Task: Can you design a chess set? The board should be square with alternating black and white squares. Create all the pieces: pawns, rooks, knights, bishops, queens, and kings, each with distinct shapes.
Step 2027:
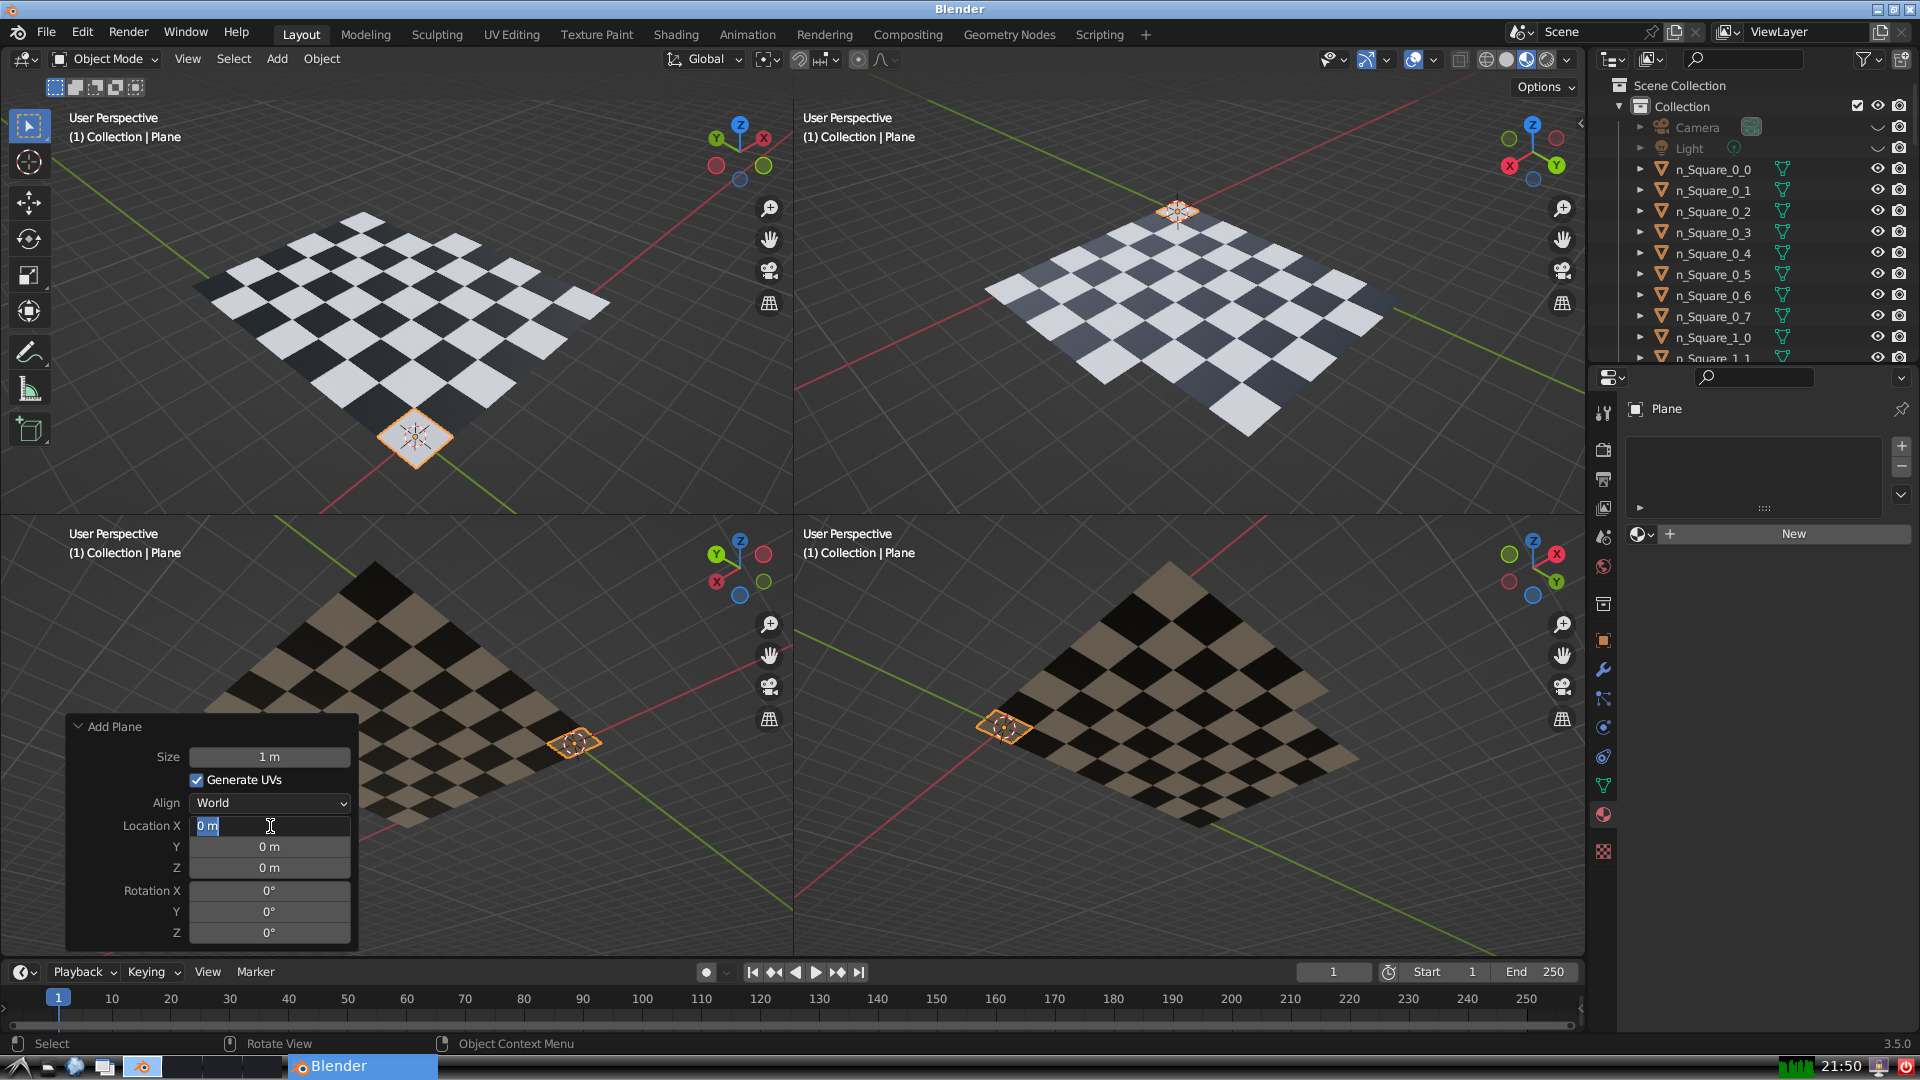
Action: input_text: 6.0